Field crop: maize
Growth stage: 2
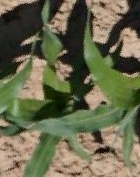
Species: maize